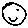
Label: smiley face